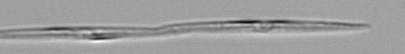
Label: Pseudo-nitzschia